Question: I am trying to fill the list view's row to some percent with a color.
This should be done after user clicks on any of the list items.
It is hard to exlain so please see the below image:

Please tell me how to proceed, I do not have any idea how can this be implemented. I am thinking about adding a view after click event by user and setting the background color of this view.
Please let me know if any other way is possible.
Thanks
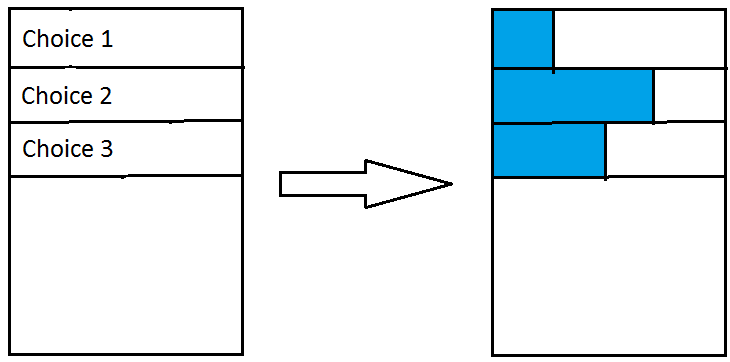
Answer: I think one option is described below:
I would created a List view and for each item in the list, I would create two Views:
1. One TextView (to show the text options) -> Default is visible
2. One View (to draw progress if user click in the list) -> Default is invisible.
Note: This simple View with progress will have same height for TextView. It is fully colored with background color (blue for example). Then, you can set how long this view should be by setting its weight (from 0 to 100). Weight will be dinamically changed in the adapter. Other properties you can set in layout resource file (list_view_each_row.xml).
Also, I believe you have to create your own custom list adapter (to handle properly if list should display text or progress). This custom list should extend BaseAdapter and should override mandatory methods.
So, after clicking in any option, you can change your adapter (you should inform your adapter that user cliecked in some option). Based on this new information, adapter can hide all TextViews and display only the Views with progress.
Below is a example code:
You can add security checks (null poiter) in the adapter. I used a simple array. You can change to ArrayList and add/removes items dinamically. Also, you can set progress values only inside "OnItemClickListener". It is just a example.
'''
public class MainActivity extends Activity {
private MyCustomListAdapter adapter;
protected void onCreate(Bundle savedInstanceState) {
super.onCreate(savedInstanceState);
setContentView(R.layout.activity_main);
((ListView) findViewById(R.id.list_view)).setOnItemClickListener(new OnItemClickListener() {
@Override
public void onItemClick(AdapterView<?> parent, View view, int position, long id) {
// Force list view to populate its content again (now, with progress instead of text)
adapter.setIfUserAlreadyClickedOption(true);
adapter.notifyDataSetChanged();
}
});
adapter = new MyCustomListAdapter();
// Set click to false (user did not clicked yet)
adapter.setIfUserAlreadyClickedOption(false);
// Set text and progress
adapter.setOptions(new String []{"Option1", "Option2", "Option3"});
adapter.setProgressBarValues(new float [] {50,75,25});
((ListView)findViewById(R.id.list_view)).setAdapter(adapter);
}
}
'''
'''
public class MyCustomListAdapter extends BaseAdapter {
private boolean userAlreadyCliced;
private String [] stringTexts;
private float [] progressBarValues;
public MyCustomListAdapter() {
userAlreadyCliced = false;
}
public void setIfUserAlreadyClickedOption(boolean clicked) {
userAlreadyCliced = clicked;
}
public void setOptions(String [] text) {
stringTexts = text;
}
public void setProgressBarValues(float [] values) {
progressBarValues = values;
}
@Override
public int getCount() {
return stringTexts.length;
}
@Override
public Object getItem(int position) {
return stringTexts[position];
}
@Override
public long getItemId(int position) {
return 0;
}
@Override
public View getView(int position, View view, ViewGroup parentViewGroup) {
if(view == null) {
view = LayoutInflater.from(parentViewGroup.getContext()).inflate(R.layout.list_view_each_row, parentViewGroup, false);
}
if(userAlreadyCliced) {
// Hide Text
view.findViewById(R.id.progress_view).setVisibility(View.VISIBLE);
// Show Text and set progress
((LinearLayout.LayoutParams) view.findViewById(R.id.progress_view).getLayoutParams()).weight = progressBarValues[position];
view.findViewById(R.id.text_view).setVisibility(View.GONE);
} else {
// Hide Progress
view.findViewById(R.id.progress_view).setVisibility(View.GONE);
// Show and set text
view.findViewById(R.id.text_view).setVisibility(View.VISIBLE);
((TextView)view.findViewById(R.id.text_view)).setText(stringTexts[position]);
}
return view;
}
}
'''
'''
<LinearLayout xmlns:android="http://schemas.android.com/apk/res/android"
xmlns:tools="http://schemas.android.com/tools"
android:layout_width="wrap_content"
android:layout_height="wrap_content"
android:orientation="vertical" >
<ListView
android:id="@+id/list_view"
android:layout_width="match_parent"
android:layout_height="wrap_content" >
</ListView>
</LinearLayout>
'''
'''
<LinearLayout xmlns:android="http://schemas.android.com/apk/res/android"
xmlns:tools="http://schemas.android.com/tools"
android:layout_width="match_parent"
android:layout_height="wrap_content"
android:orientation="horizontal"
android:weightSum="100" >
<View
android:id="@+id/progress_view"
android:background="#0000FF"
android:layout_width="0dp"
android:layout_height="40dp"/>
<TextView
android:id="@+id/text_view"
android:visibility="visible"
android:layout_width="match_parent"
android:layout_height="40dp" />
</LinearLayout>
'''